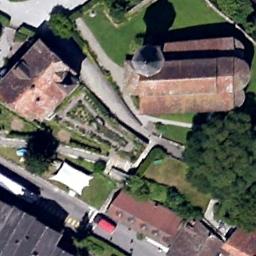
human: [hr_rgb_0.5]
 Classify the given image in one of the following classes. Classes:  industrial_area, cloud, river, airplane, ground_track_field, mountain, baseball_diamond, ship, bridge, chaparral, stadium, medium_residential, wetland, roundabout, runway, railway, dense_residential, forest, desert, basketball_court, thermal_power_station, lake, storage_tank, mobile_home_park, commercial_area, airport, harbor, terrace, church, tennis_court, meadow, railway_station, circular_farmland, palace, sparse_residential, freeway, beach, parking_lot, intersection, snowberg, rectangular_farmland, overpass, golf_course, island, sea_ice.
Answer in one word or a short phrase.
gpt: palace